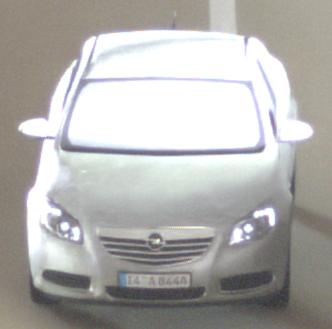
Make: Opel
Model: Insignia 1.6
Detailed model: Insignia (A) Notch Back
Model produced from: 2008/11
Model produced until: 2008/12
Doors: 4
Color: white
Road condition: dry road
Daytime: midday
Contrast: medium contrast